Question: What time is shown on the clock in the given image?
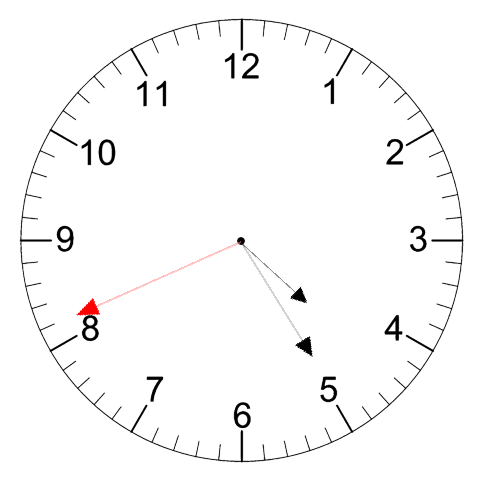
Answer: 04:24:41